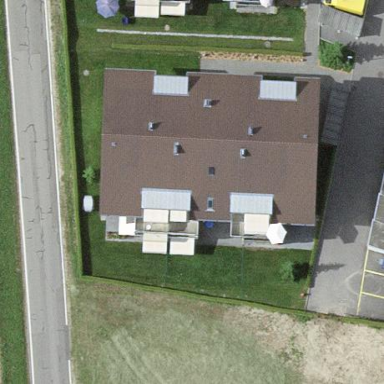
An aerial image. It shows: Residential building.